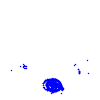
Particle: electron